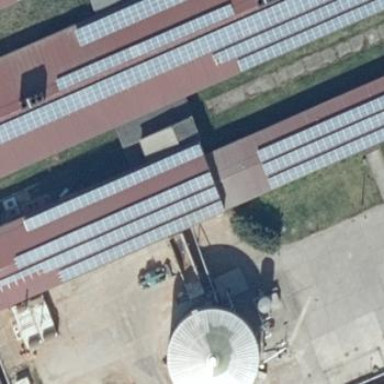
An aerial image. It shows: Building equipped with solar photovoltaic panel for generating electricity. The small installation is solar power generator.